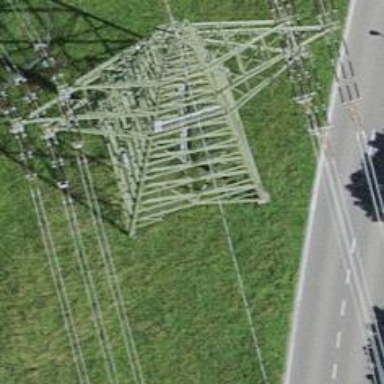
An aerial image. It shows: Three cables of power line.